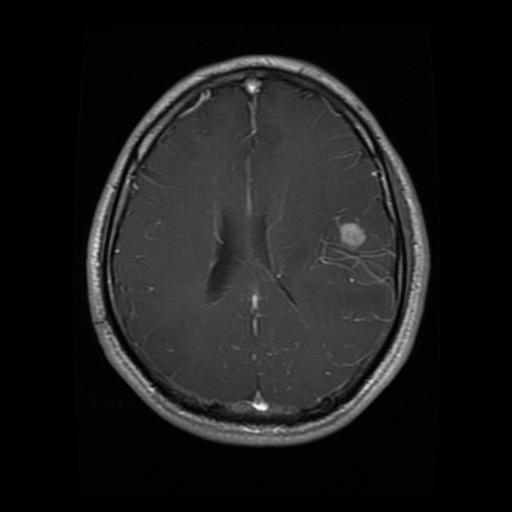
Label: glioma